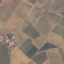
Land use / land cover: PermanentCrop